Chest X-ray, PA view. Patient: 36 years old, sex M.
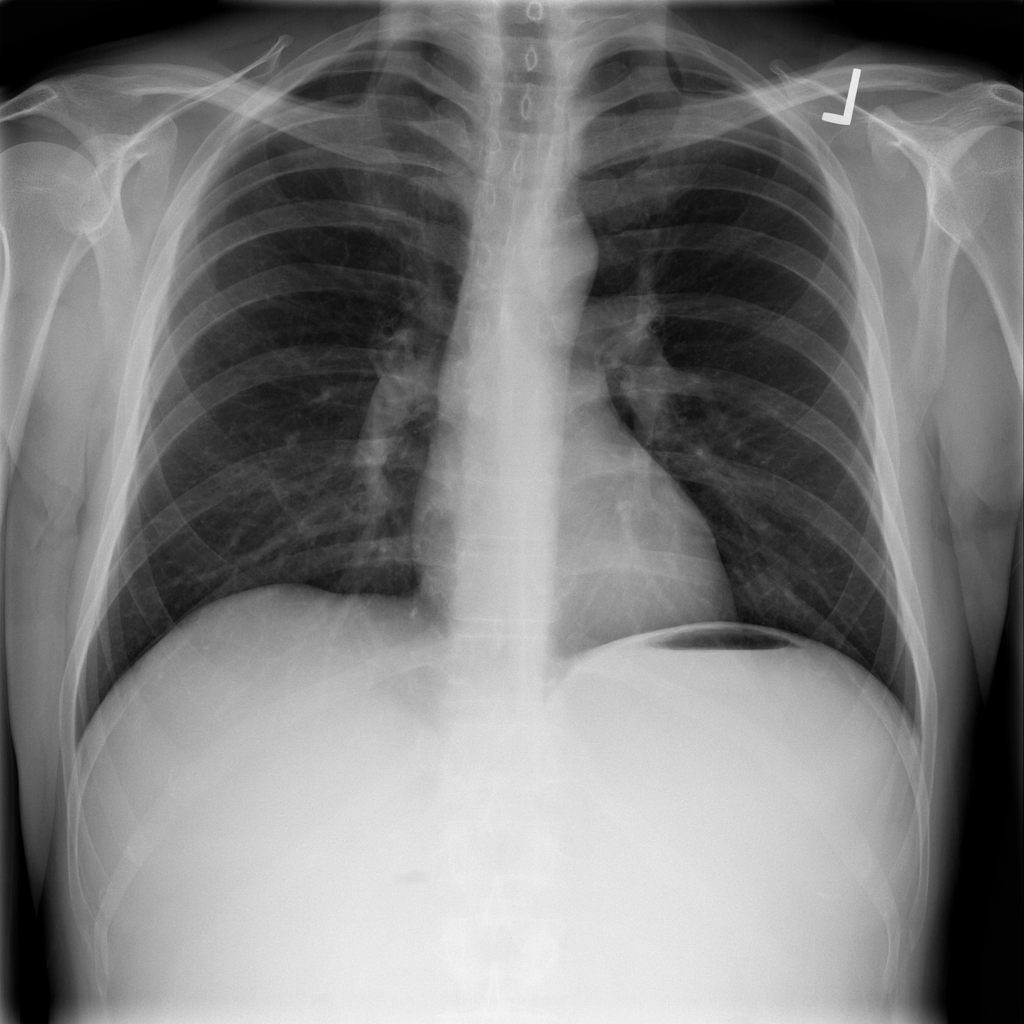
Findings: No Finding